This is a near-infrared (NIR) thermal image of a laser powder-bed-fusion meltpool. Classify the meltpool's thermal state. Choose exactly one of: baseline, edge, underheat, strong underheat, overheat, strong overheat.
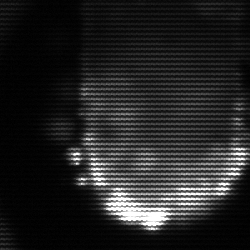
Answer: baseline